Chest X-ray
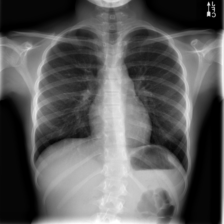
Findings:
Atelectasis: negative
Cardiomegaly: negative
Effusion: negative
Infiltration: negative
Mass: negative
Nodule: negative
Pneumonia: negative
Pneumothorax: negative
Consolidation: negative
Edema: negative
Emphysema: negative
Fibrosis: negative
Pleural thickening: negative
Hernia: negative